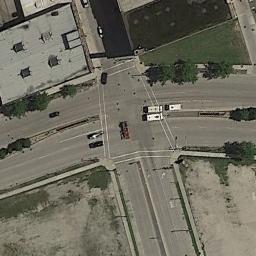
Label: intersection